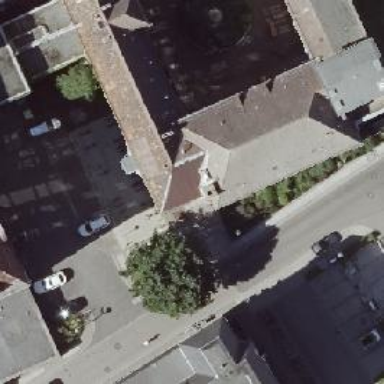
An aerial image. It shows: Building with ridge on the roof.